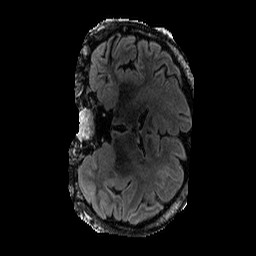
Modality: FLAIR
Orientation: coronal
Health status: ill
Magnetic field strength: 3 T